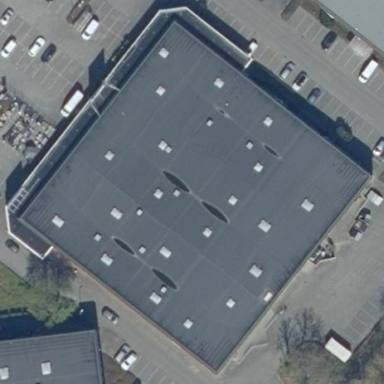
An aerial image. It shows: Retail building with quadruple saltbox roof shape.